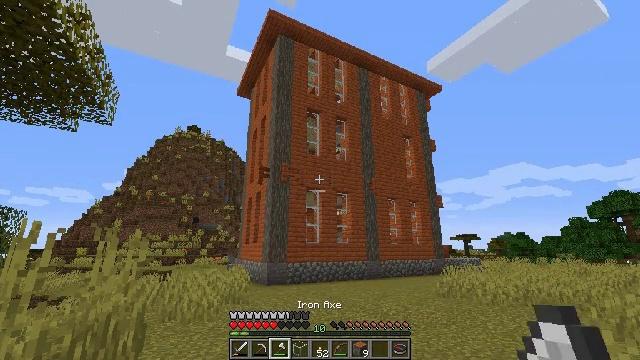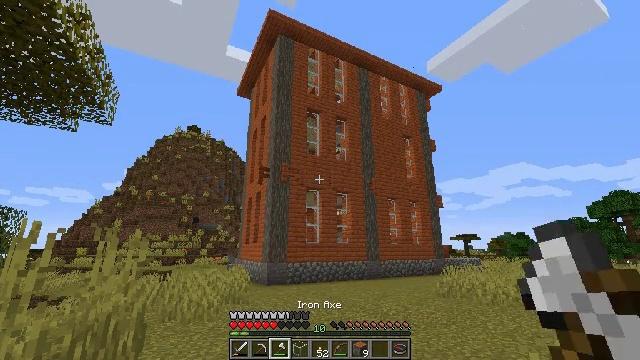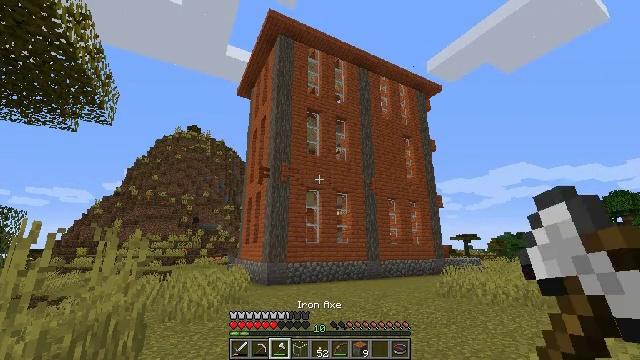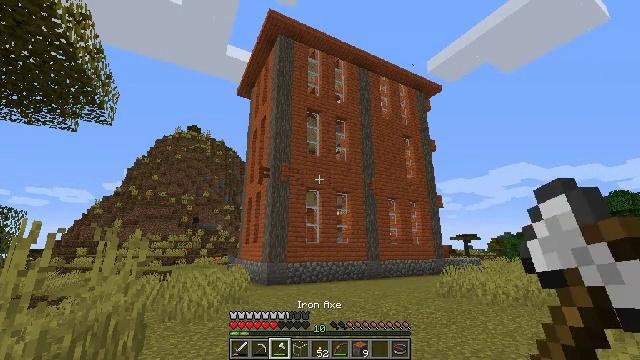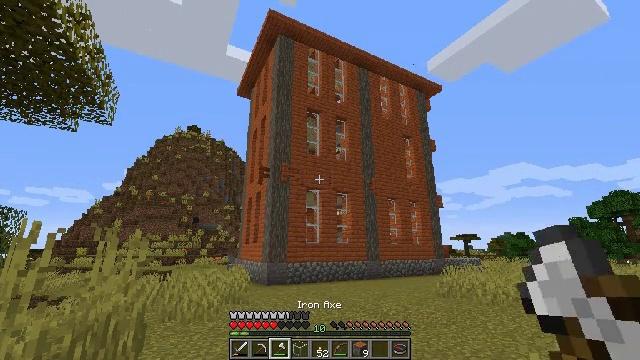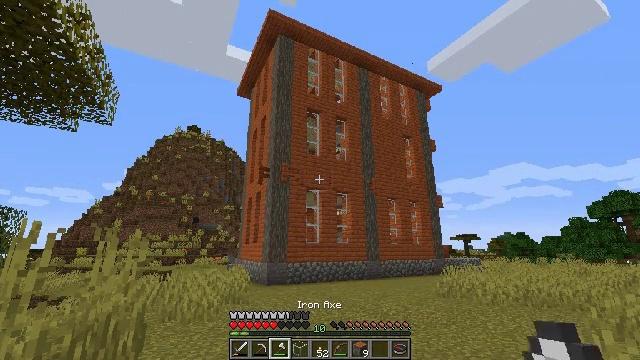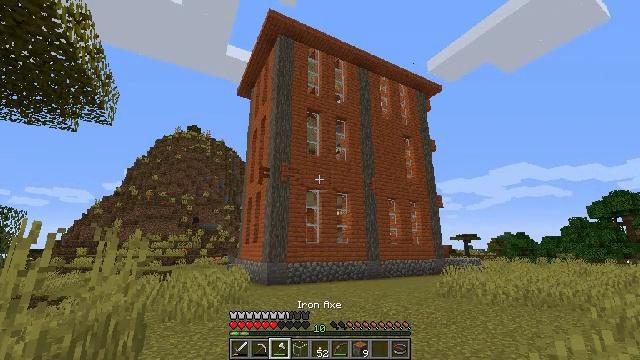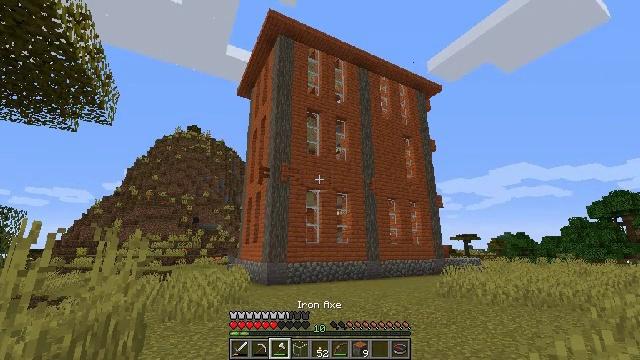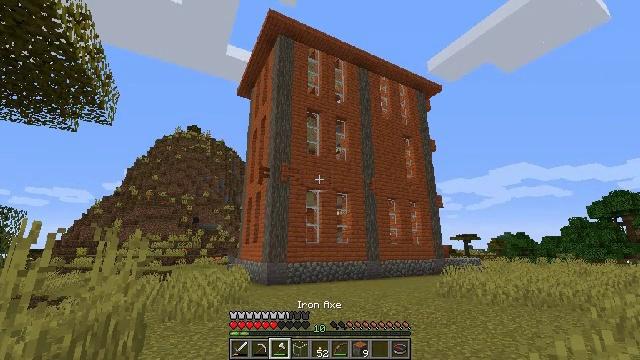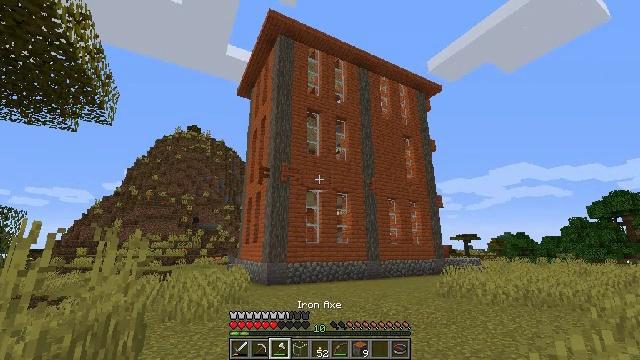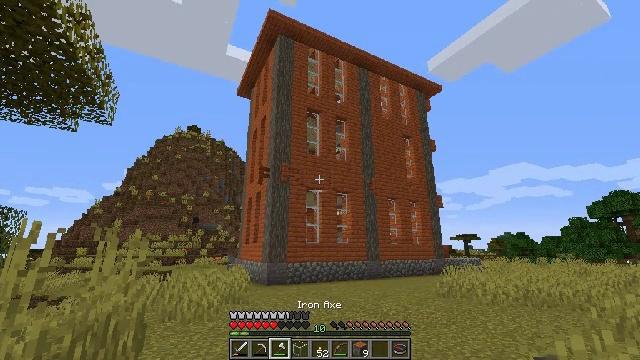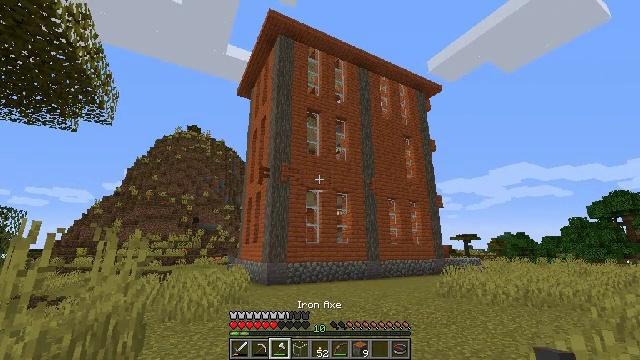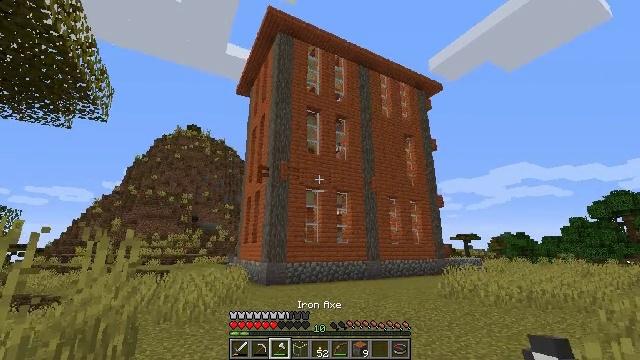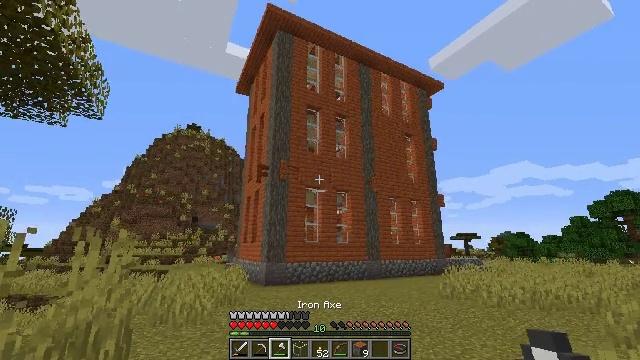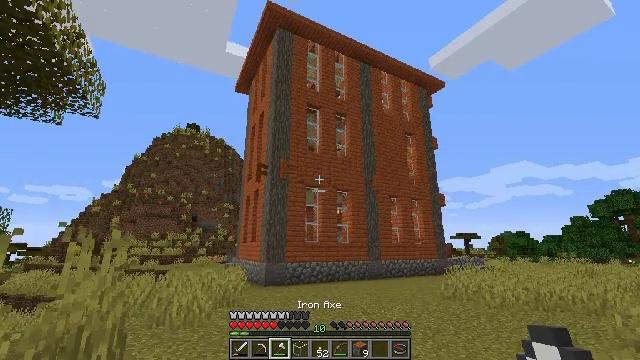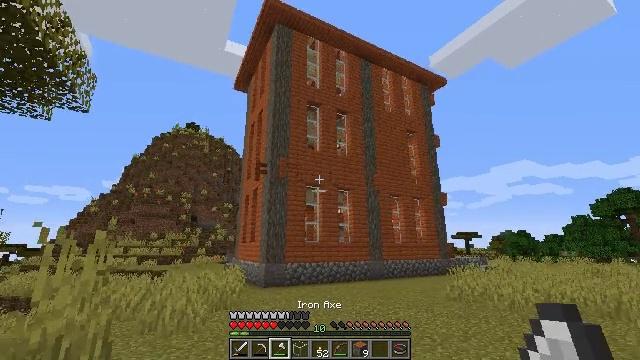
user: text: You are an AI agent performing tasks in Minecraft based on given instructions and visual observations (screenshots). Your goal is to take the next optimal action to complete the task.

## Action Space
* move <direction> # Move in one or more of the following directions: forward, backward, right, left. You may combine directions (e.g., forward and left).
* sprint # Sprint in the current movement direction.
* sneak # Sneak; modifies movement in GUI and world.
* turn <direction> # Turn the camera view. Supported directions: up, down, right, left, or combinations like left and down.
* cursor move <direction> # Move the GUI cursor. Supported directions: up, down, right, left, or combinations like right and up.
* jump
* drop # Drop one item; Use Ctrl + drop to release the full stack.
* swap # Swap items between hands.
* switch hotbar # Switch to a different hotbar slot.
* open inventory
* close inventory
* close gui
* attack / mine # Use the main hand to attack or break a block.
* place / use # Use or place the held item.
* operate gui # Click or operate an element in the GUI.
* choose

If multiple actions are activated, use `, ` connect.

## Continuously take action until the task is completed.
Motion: motion action
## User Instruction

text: Gather the acacia fence.
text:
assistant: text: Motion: no_op
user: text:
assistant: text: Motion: no_op
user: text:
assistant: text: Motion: no_op
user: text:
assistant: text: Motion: no_op
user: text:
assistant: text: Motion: no_op
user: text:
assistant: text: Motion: no_op
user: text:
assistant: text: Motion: no_op
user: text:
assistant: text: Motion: no_op
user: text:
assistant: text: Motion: no_op
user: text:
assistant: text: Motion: no_op
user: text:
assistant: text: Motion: move forward
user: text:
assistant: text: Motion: move forward
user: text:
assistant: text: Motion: move forward
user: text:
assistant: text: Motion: move forward
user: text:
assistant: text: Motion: move forward
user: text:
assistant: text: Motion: move forward
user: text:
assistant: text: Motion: move forward
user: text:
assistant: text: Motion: move forward
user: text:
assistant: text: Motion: move forward
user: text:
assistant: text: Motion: move forward
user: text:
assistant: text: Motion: move forward, turn left and up
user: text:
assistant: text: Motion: move forward, turn left and up
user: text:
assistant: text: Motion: move forward, turn up
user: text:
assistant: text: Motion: move forward, turn left and up
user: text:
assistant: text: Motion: move forward, turn left and up
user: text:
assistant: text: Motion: move forward, turn left and up
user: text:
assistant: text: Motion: move forward, turn left and up
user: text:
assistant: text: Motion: move forward, turn left and up
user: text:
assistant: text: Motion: move forward, turn left and up
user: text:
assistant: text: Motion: move forward, turn up